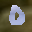
Label: 0